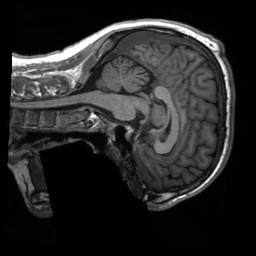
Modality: T1w
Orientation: sagittal
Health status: healthy
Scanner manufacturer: siemens
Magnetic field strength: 3 T
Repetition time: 2.3 s
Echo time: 0.00207 s